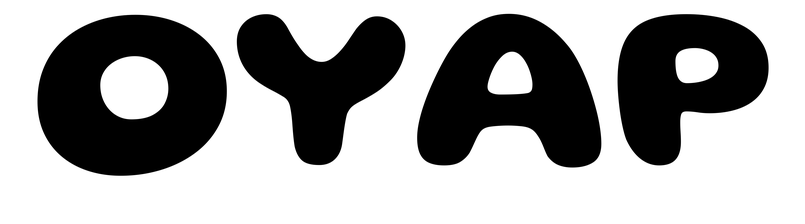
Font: Gluten_Bold